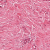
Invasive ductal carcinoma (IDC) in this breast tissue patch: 1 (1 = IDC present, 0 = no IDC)